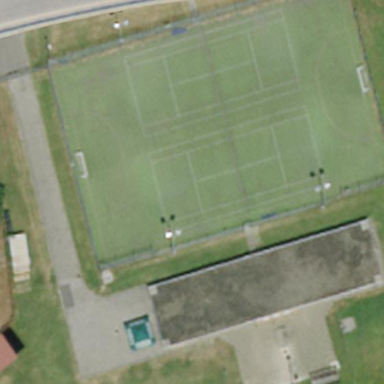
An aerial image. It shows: Multi-sport pitch for leisure land activities.